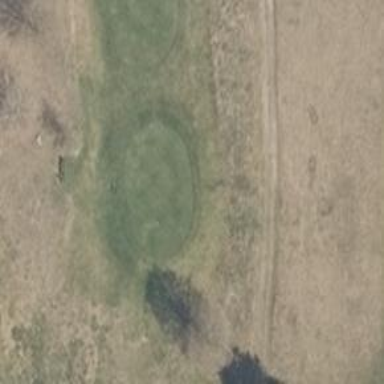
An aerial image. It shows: Golf tee.